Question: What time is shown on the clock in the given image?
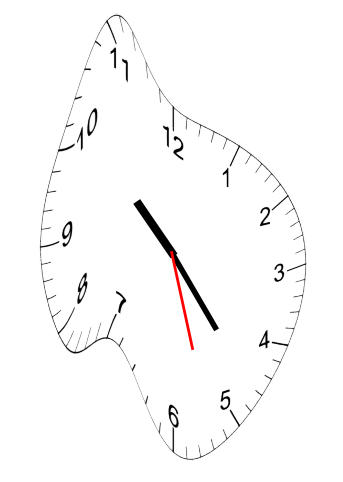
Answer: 10:23:27